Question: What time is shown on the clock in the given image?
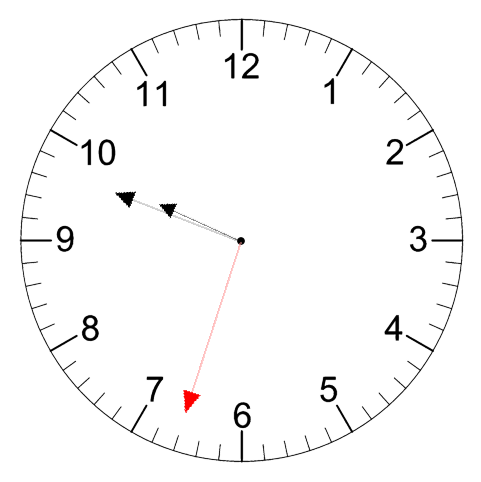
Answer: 09:48:33